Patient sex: M
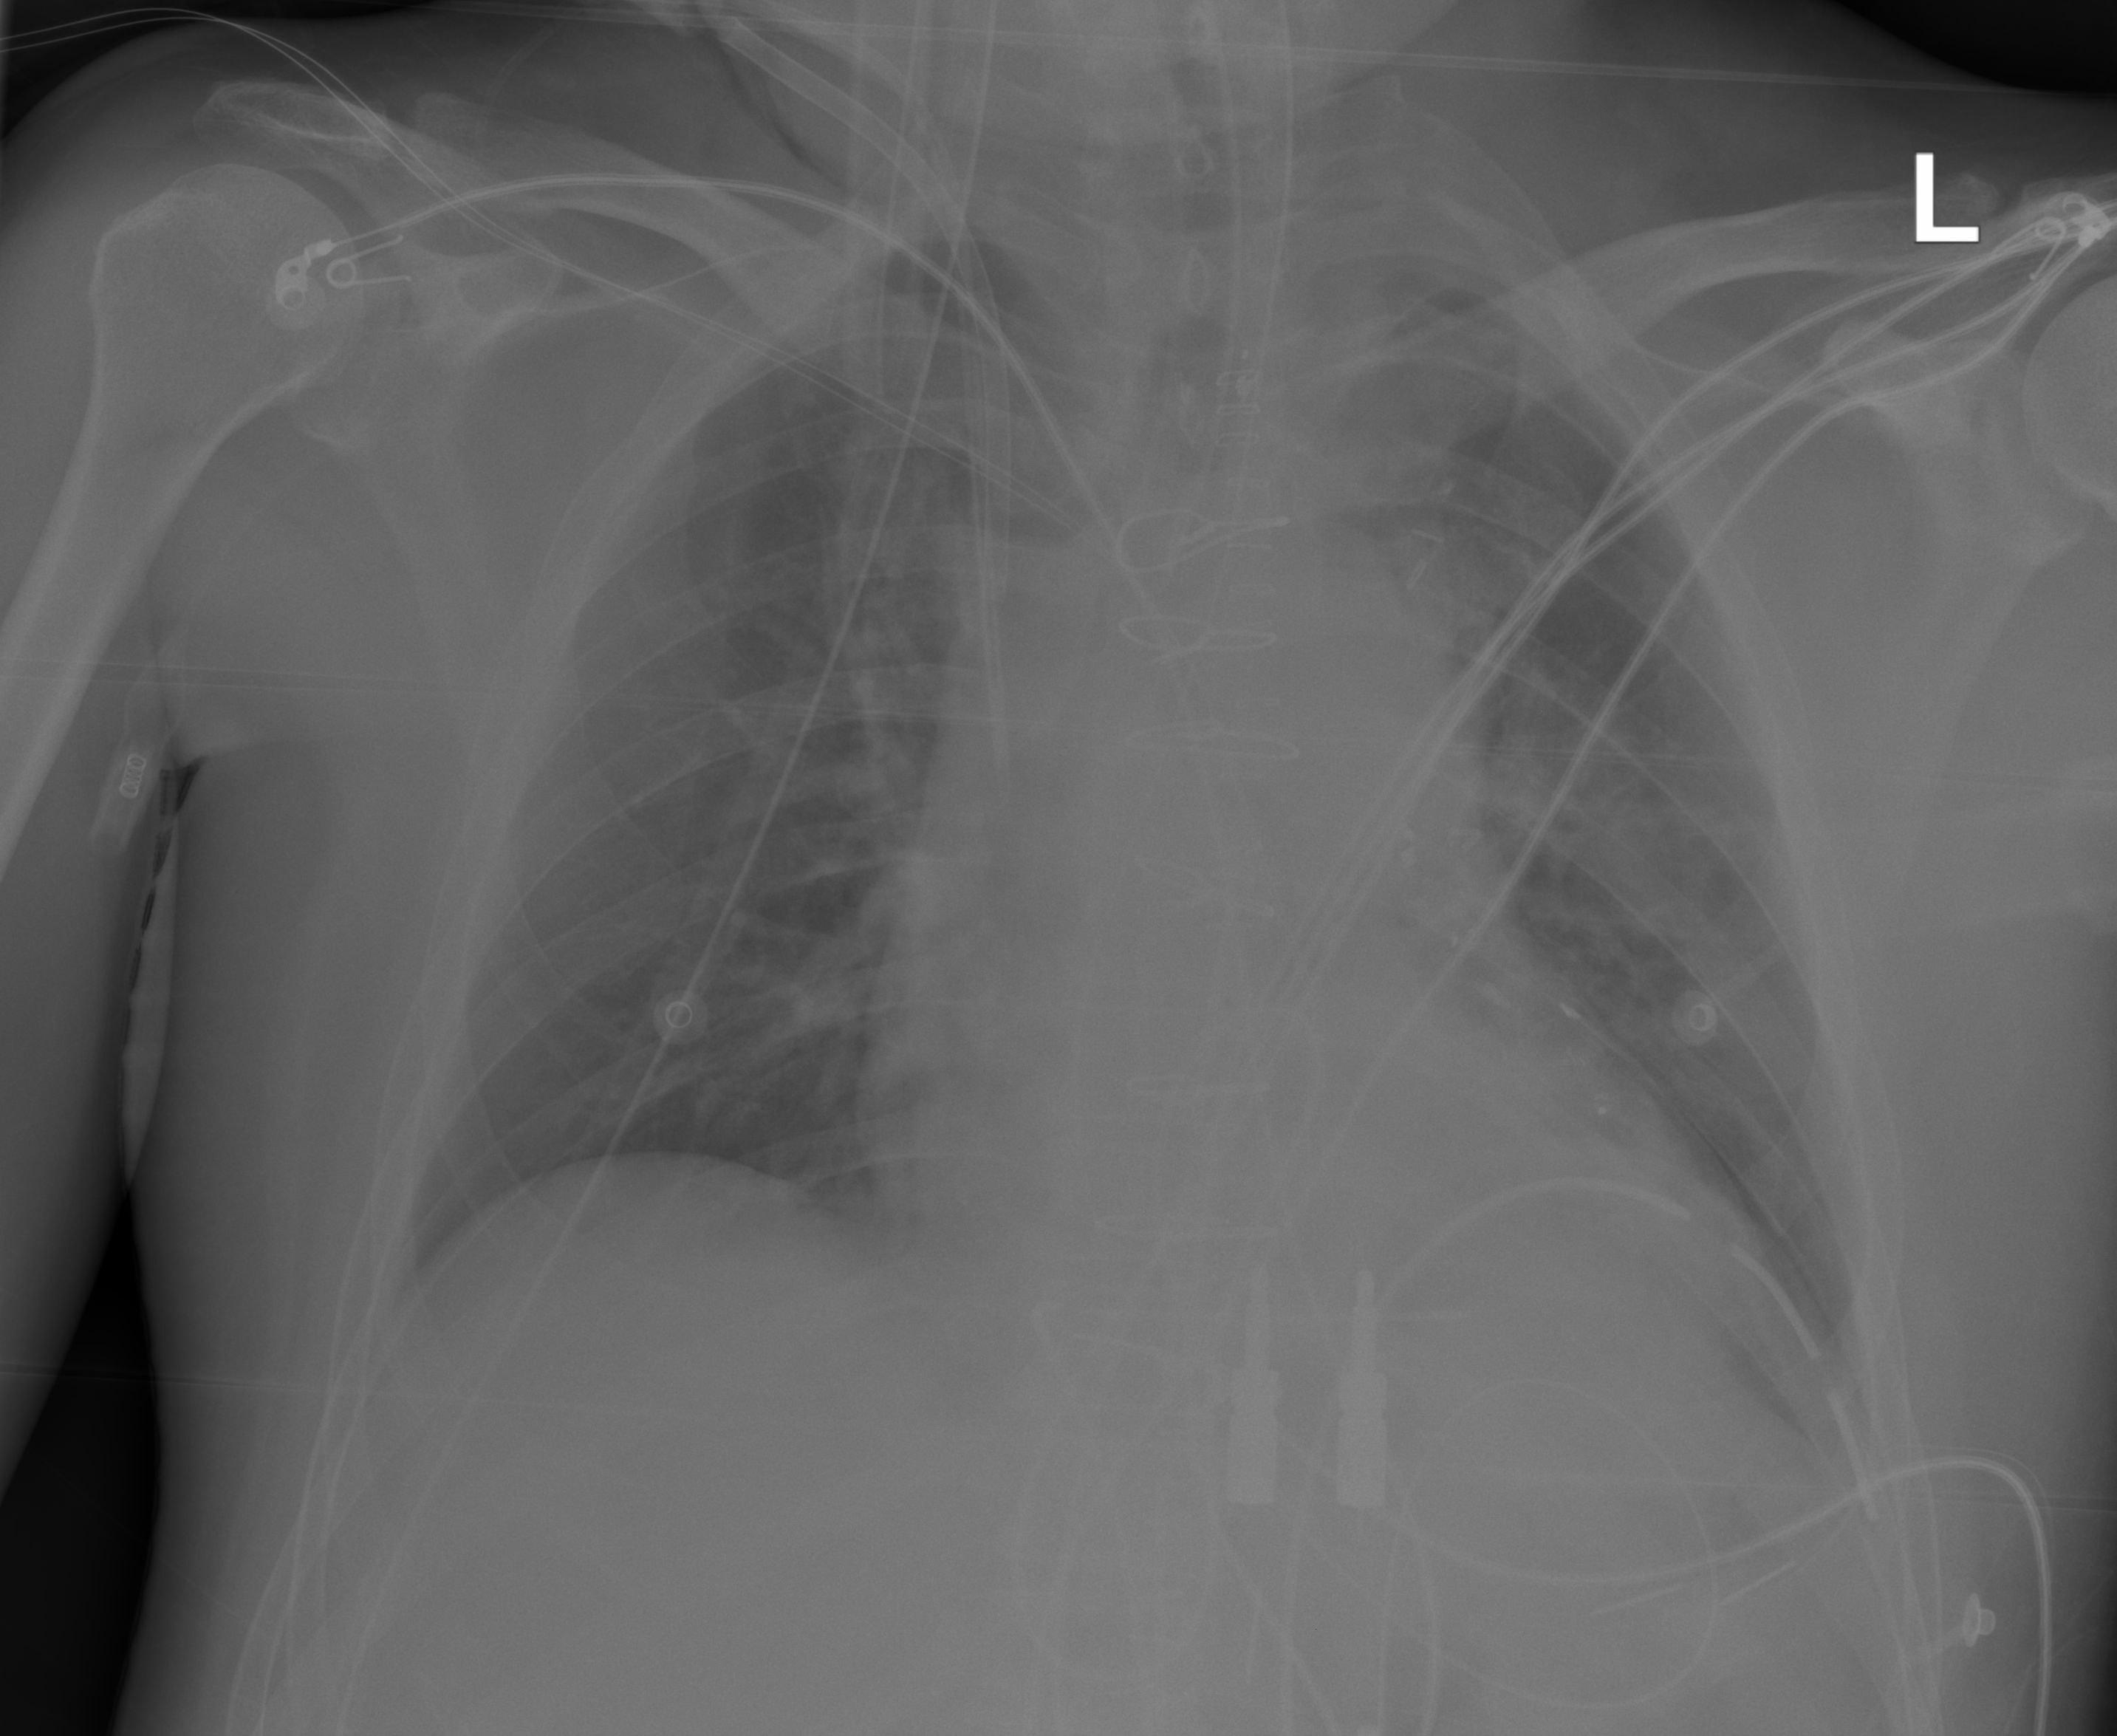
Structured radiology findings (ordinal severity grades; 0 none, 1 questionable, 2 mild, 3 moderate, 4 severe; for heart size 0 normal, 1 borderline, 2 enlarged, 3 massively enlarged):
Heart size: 0
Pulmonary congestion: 0
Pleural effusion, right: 0
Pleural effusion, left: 0
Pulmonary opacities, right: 0
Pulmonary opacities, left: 0
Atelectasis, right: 0
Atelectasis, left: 1